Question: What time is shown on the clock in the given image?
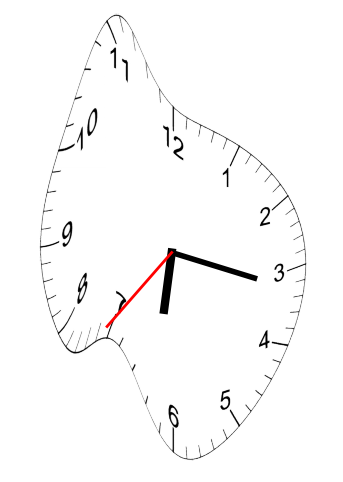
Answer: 06:16:36